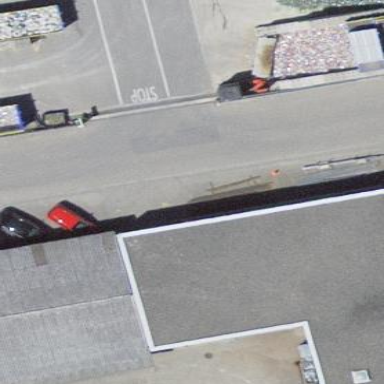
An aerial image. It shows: Industrial building.